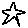
Label: star